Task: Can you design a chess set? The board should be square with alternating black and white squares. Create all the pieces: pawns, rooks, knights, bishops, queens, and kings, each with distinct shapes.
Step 4516:
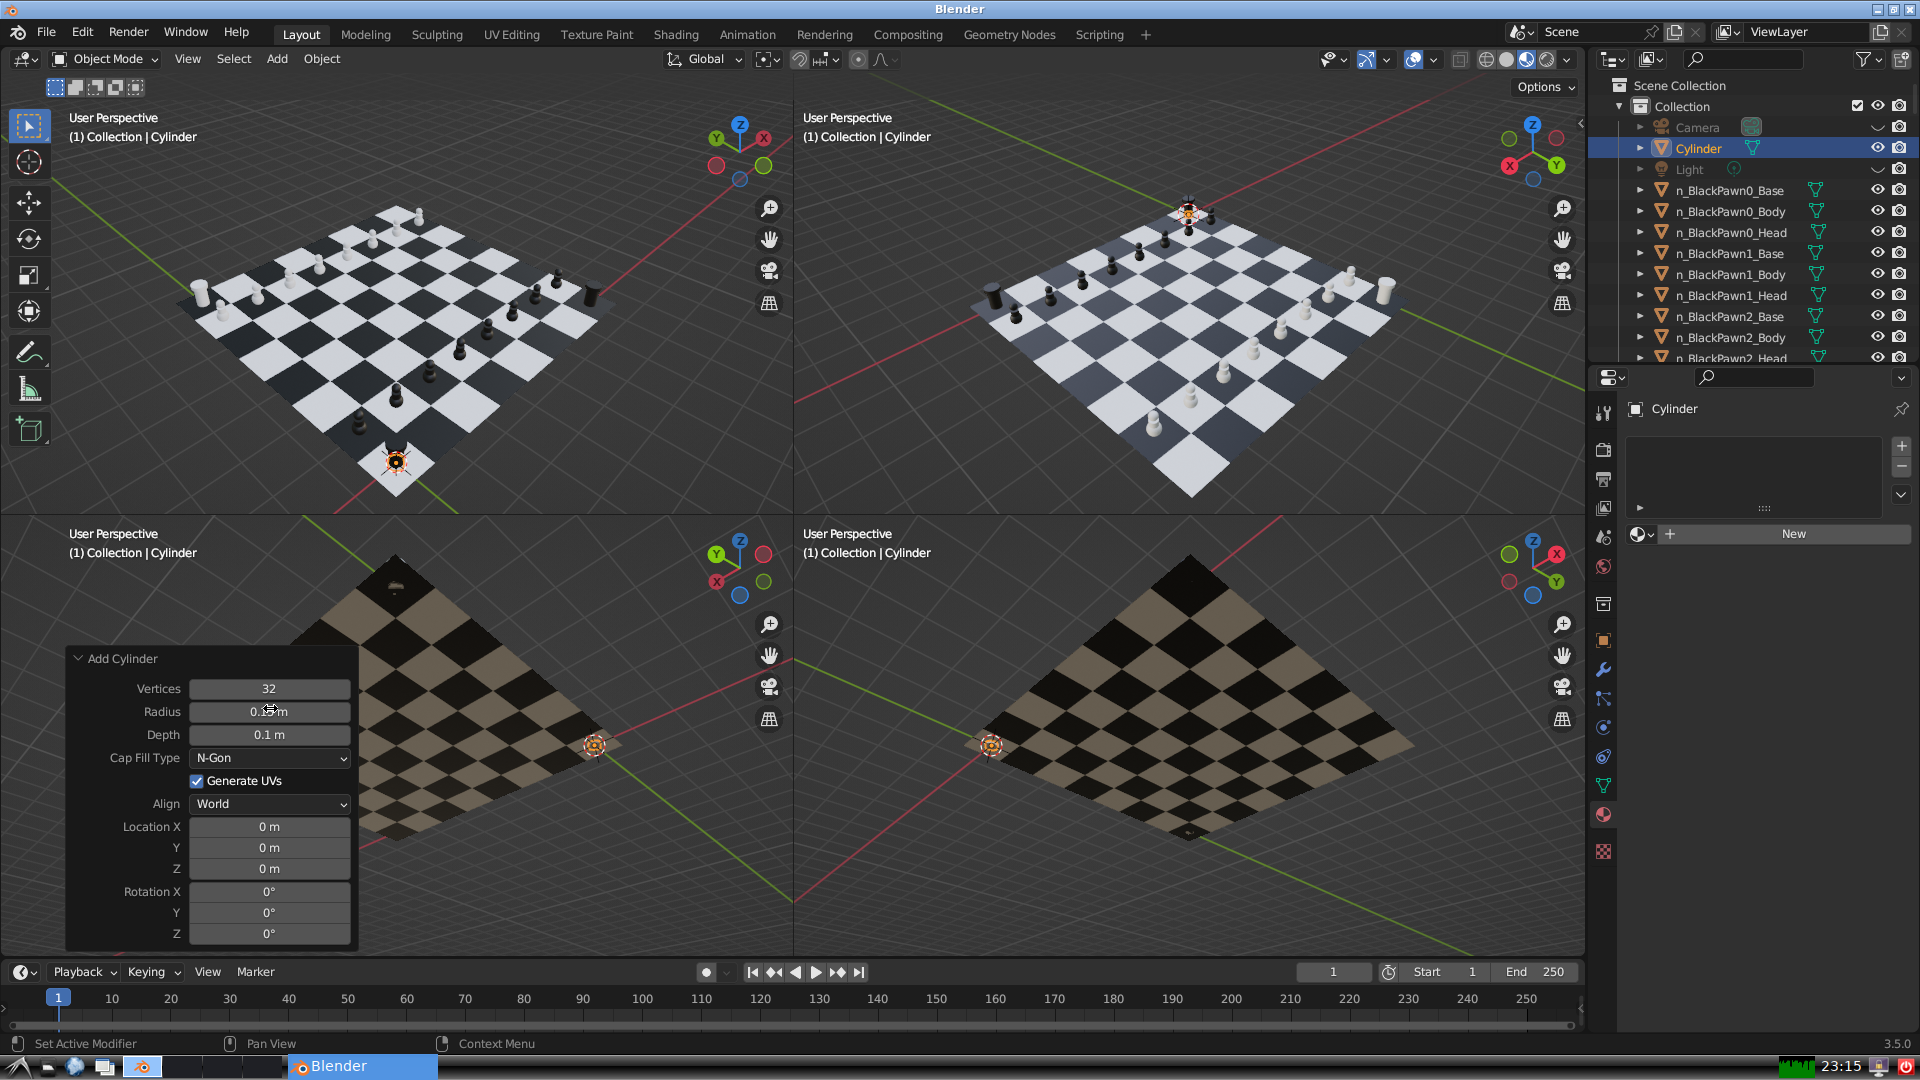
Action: {"mouse_move": [960, 540]}